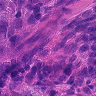
Metastatic tissue present: yes